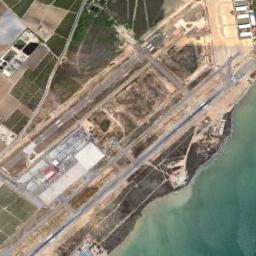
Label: airport